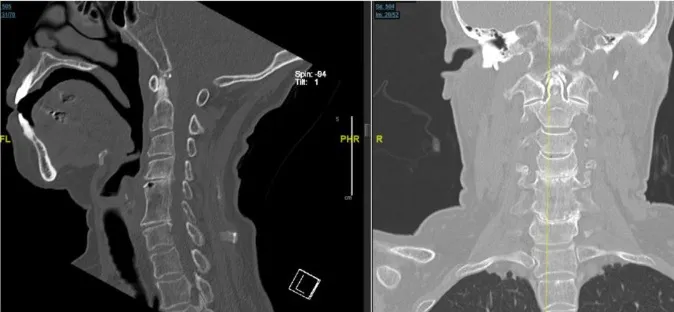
CT cervical spine demonstrating good bony fusion of C5-C6 and adjacent level degeneration from C3-C7.
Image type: radiology (ct)